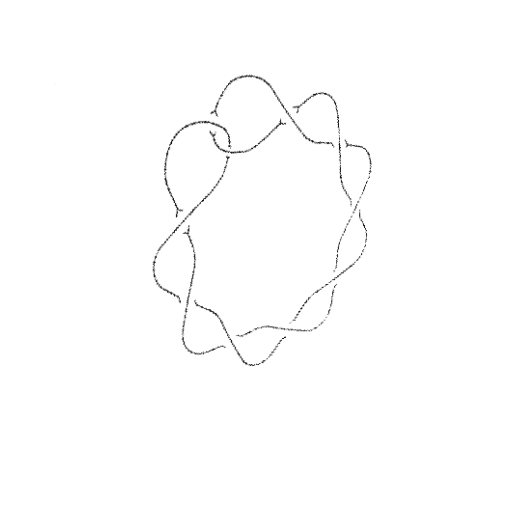
Crossing number: 10